Question: I am implementing a referral system in which a user can come form a reference of a previously registered user of my system or can register manually without any reference. The problem I am facing is that if the user is not using a reference token to register then the referee of the user is that user itself. How can I save the data (foreign key) of the user before getting the primary key of that row (that comes from auto increment method)? For more clearance I am attaching this image.
Thanks in advance.
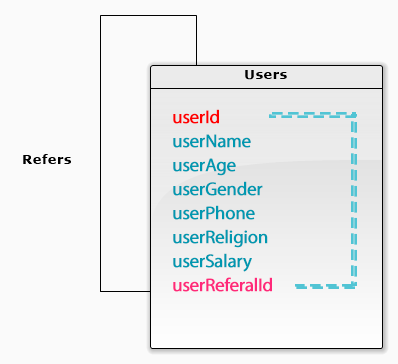
Answer: One way to go is to auto generate the key before inserting instead of using the auto increment feature. The easiest way of doing this would be to define the ID columns as 'uuid's instead of 'int's and generate the next id from your application.
A better, though, IMHO, is to change your design, and instead of using the user as his own referral in case he wasn't referred by another user just explicitly state he has no referral and use a 'null' value there.